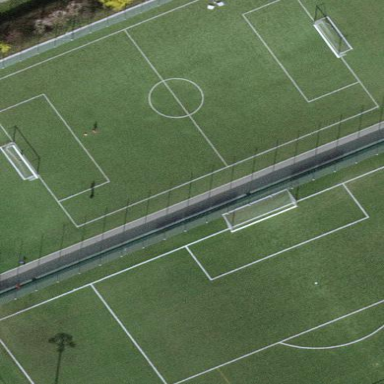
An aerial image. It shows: Soccer pitch for leisureland activities.